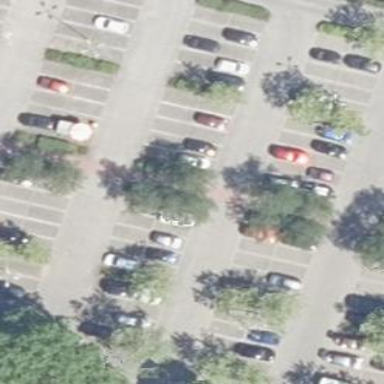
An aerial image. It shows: Parking area with surface.